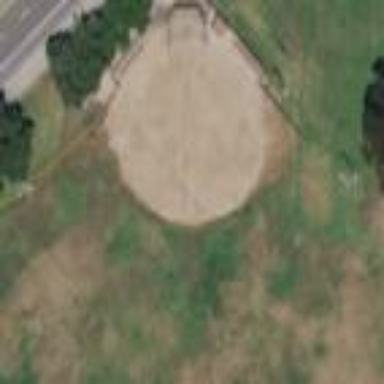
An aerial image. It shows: Baseball pitch for leisure land.